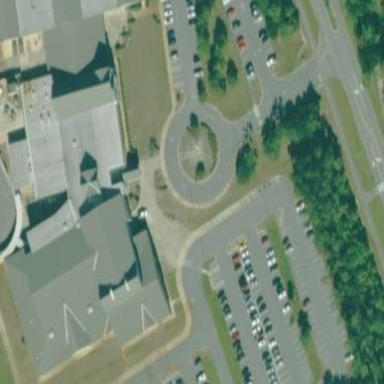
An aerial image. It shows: School building.